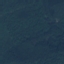
Label: Forest